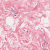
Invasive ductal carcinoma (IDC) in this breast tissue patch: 0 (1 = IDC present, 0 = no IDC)